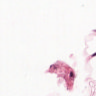
Metastatic tissue present: no